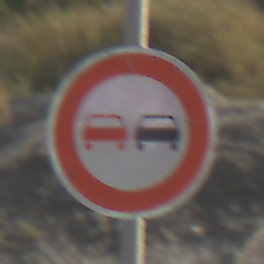
Verkehrszeichen: Ueberholverbot
Umgebung: Outdoor, Nature
Tageszeit: MorningAfternoon
Wetter: PartlyCloudy
Licht: Natural
Jahreszeit: NotSpecified
Kontrast: HighContrast